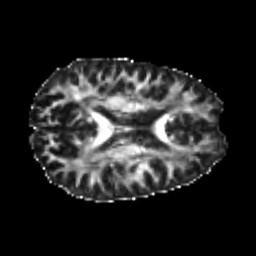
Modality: FA
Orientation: axial
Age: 26
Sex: male
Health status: healthy
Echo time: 0.074 s